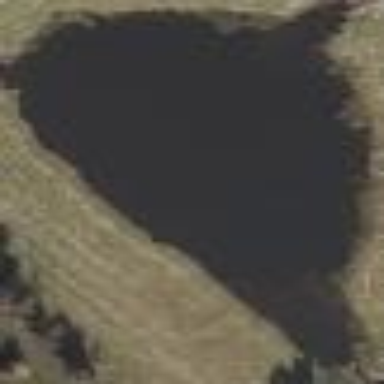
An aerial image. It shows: Peaceful pond surrounded by nature.